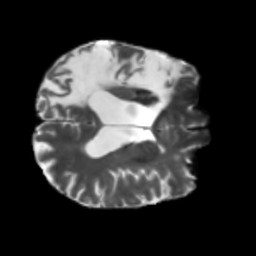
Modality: T2w
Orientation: axial
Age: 52
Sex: male
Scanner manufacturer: siemens
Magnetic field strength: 3 T
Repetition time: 5.47 s
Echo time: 0.0854 s